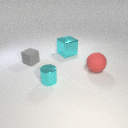
large red rubber sphere to the right of small cyan metal cylinder